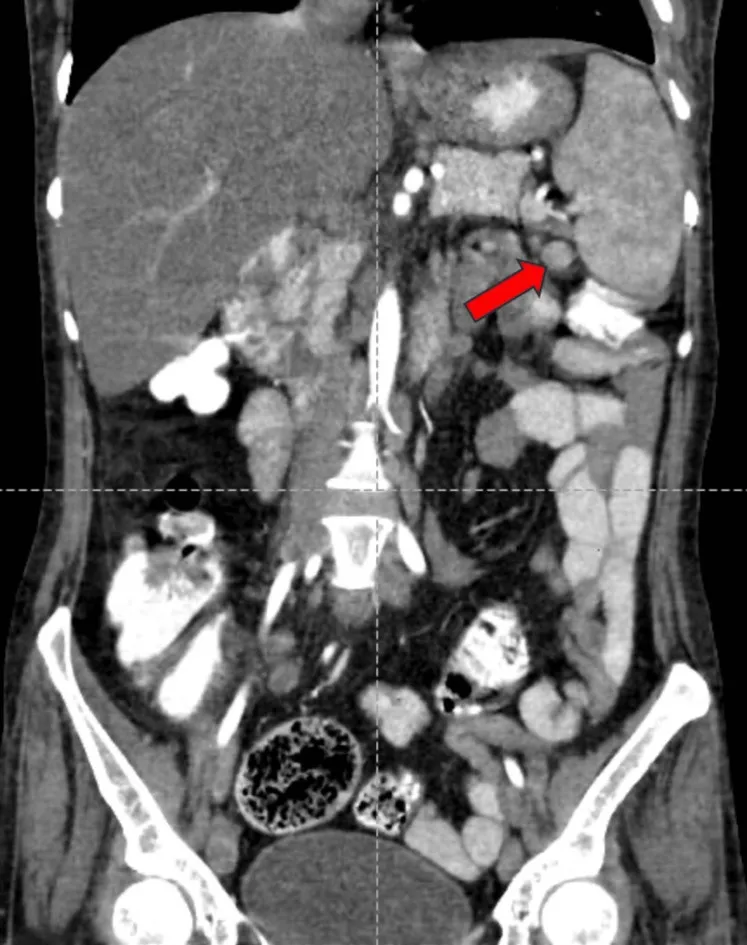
CECT-AP reformatted coronal section showing an enhancing lymph node at the splenic hilum shown by the red arrow. . CECT-AP: contrast-enhanced computed tomography of the abdomen and pelvis.
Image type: radiology (ct)